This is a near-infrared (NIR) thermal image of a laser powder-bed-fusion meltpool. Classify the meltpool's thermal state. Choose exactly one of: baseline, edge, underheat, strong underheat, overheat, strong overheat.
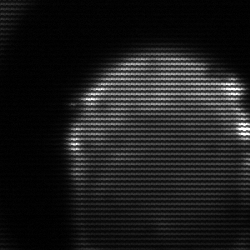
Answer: edge